Question: I am currently drawing a schema-database. I was wondering if my database works, in particular looking at the entities ResourceType and OutstandingProblem, who do not have a Primary keys (only foreign)...
Primary keys are underlined, foreign keys have *

Is this design okay? Thank you!
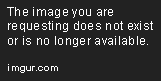
Answer: It looks like the primary key of OutstandingProblem could be jobId if your Job cardinality of "1 to 1" is correct. ResourceType looks like it should have a composite primary key: (technicianID, resourceID).
The cardinality "many to many" between ResourceType and Technician looks questionable. That would seem to imply that technicianID is a multi-valued attribute in ResourceType - not necessarily "wrong" but a fairly unusual way to express things in ER modelling. Many DBMSs don't support multi-valued attributes at all.
Keys are an essential part of semantic modelling and database design. If you haven't identified keys for all your entities then you should assume that your analysis and design is incomplete.